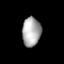
Tissue: lung
Cell type: Epithelial cells
Senescence score: 0.1214
Nuclear area (px): 527
Mean DAPI intensity: 172.822